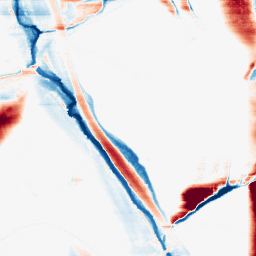
Category: morphological
Decomposition family: morphological_rect
Decomposition parameters: operation: average
width: 50
height: 3
Upsampling method: cubic_catmull_rom
Upsampling parameters: scale: 8
Upsampling scale: 8